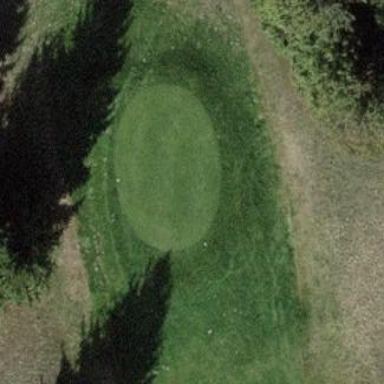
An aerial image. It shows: Golf tee.